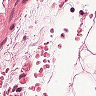
Metastatic tissue present: no